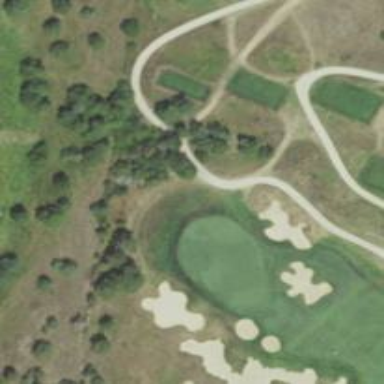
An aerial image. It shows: Service road within golf course. It is cartpath used in the sport of golf.